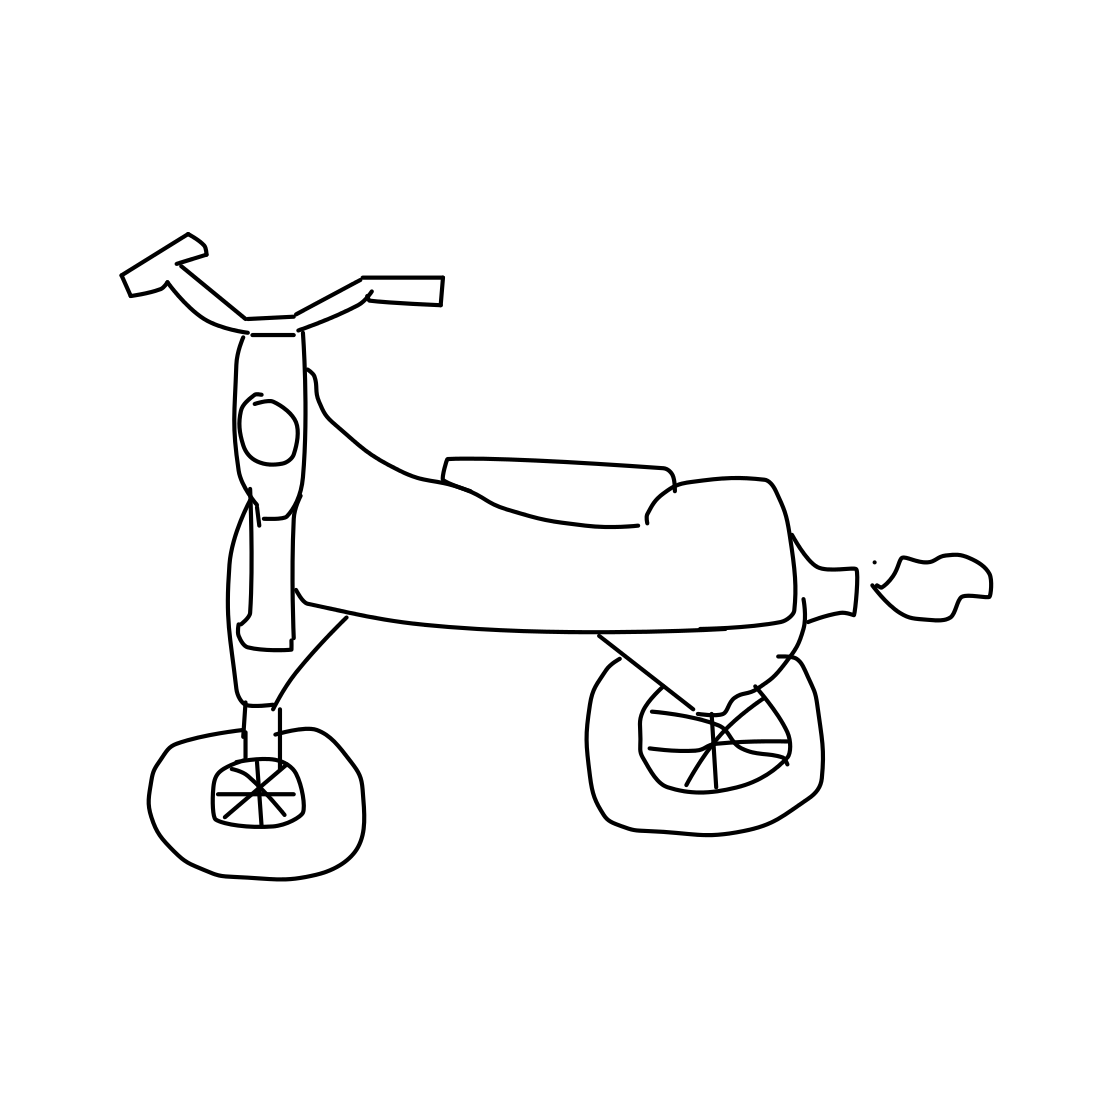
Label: motorbike